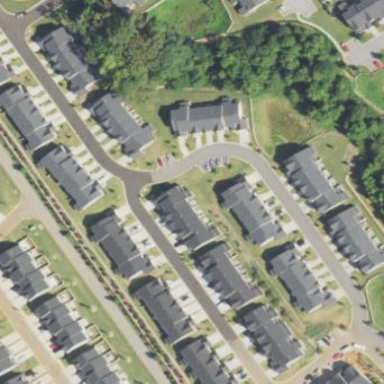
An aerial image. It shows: Residential neighbourhood.